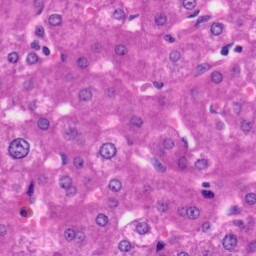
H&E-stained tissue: Liver